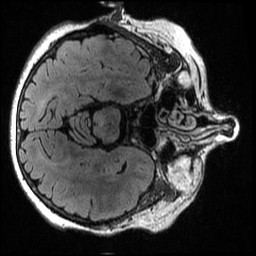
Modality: T2w
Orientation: axial
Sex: female
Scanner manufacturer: ge
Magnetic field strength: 3 T
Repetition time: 6 s
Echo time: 0.1281 s